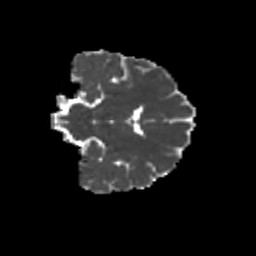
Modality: MD
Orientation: coronal
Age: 24
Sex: female
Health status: healthy
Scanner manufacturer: siemens
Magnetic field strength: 3 T
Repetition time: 8.6 s
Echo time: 0.095 s